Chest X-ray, AP view. Patient: 39 years old, sex M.
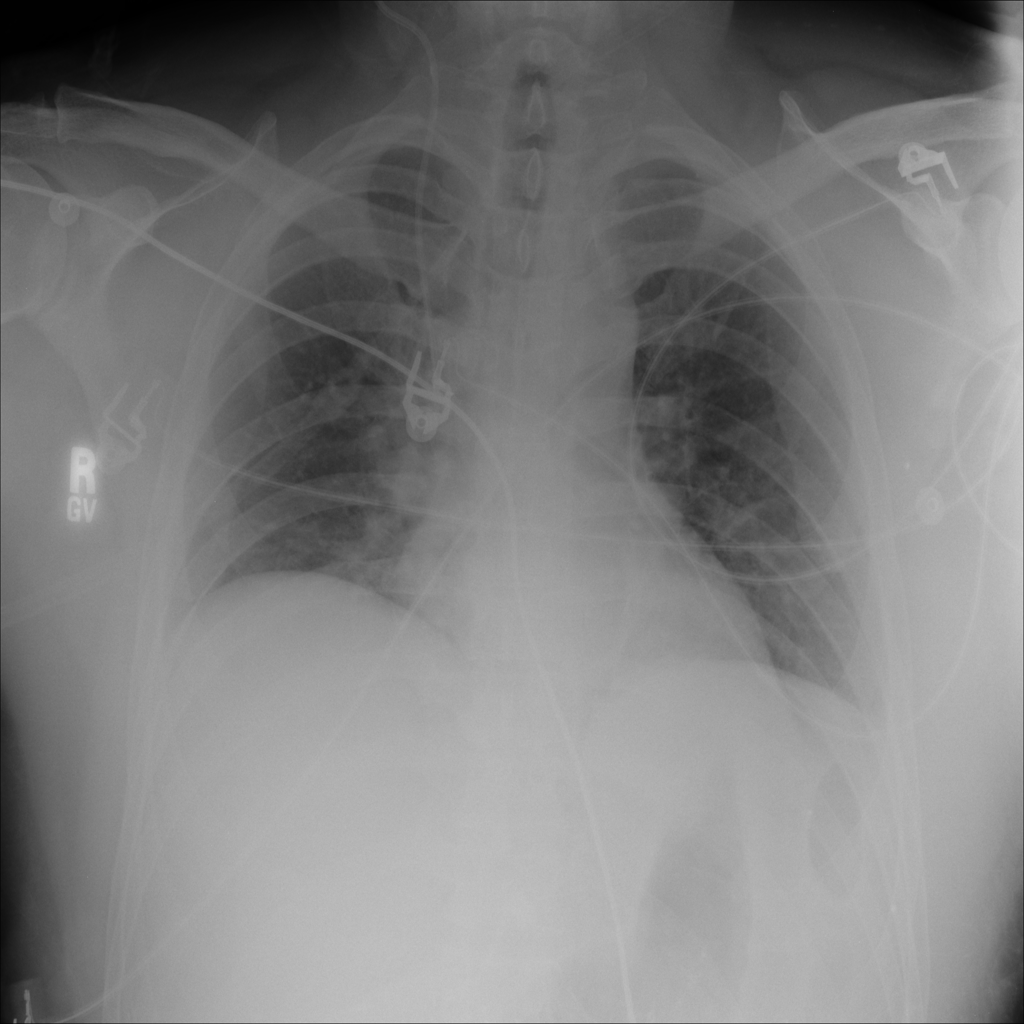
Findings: No Finding